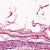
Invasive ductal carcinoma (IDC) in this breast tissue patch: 0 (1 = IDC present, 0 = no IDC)